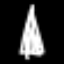
Label: The Eiffel Tower